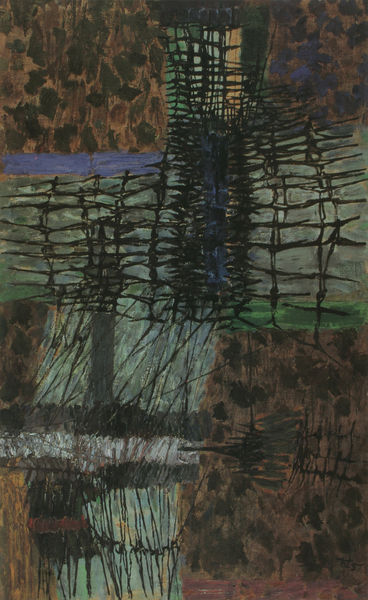
Titel: Engpaß II
Künstler: Hann Trier
Standort: Düsseldorf
Institution: Privatbesitz
Schlagwörter: blau, dunkel, haut, grün, landschaft, braun, grau, mitte, schwarz, zaun, muster, geschichte, signatur, gitter, dunkelheit, moderne, abstrakt, fläche, flächen, modern, formen, linien, zeitgenössisch, streifen, striche, abstraktion, abstrahiert, weiden, kreuz, linie, farbflächen, schraffur, bedrohlich, organisch, flecken, gefängnis, struktur, horizontal, dekorativ, lewitt, netz, weben, zweidimensional, vertikal, lienien, sol lewitt, bedrohlichkeit, pessimistisch, weiiden